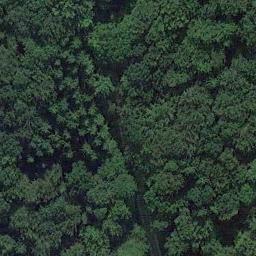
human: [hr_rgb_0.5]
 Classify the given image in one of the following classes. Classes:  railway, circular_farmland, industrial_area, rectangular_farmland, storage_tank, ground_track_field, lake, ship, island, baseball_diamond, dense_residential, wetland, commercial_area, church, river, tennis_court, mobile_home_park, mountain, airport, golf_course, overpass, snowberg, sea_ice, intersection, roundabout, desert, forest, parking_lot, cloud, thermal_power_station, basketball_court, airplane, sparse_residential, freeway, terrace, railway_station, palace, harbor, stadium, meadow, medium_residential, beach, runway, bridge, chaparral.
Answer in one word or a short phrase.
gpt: forest